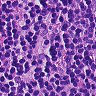
Metastatic tissue present: no